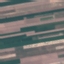
Label: AnnualCrop